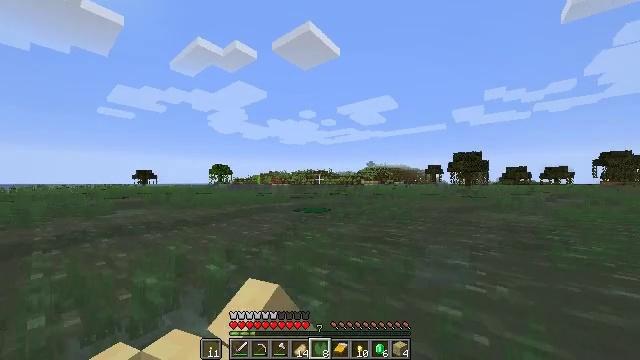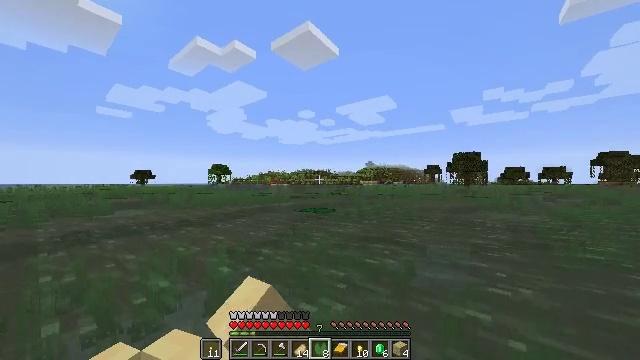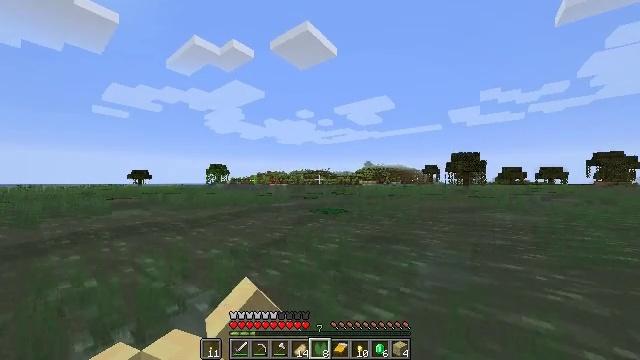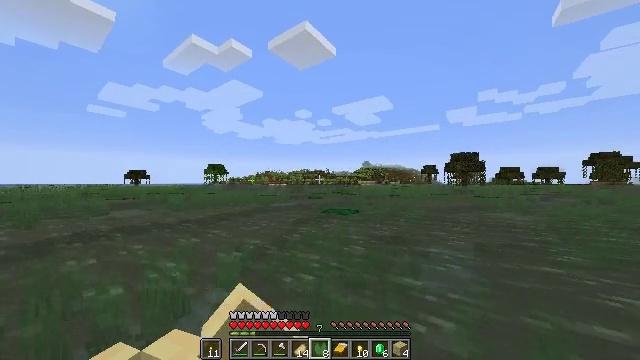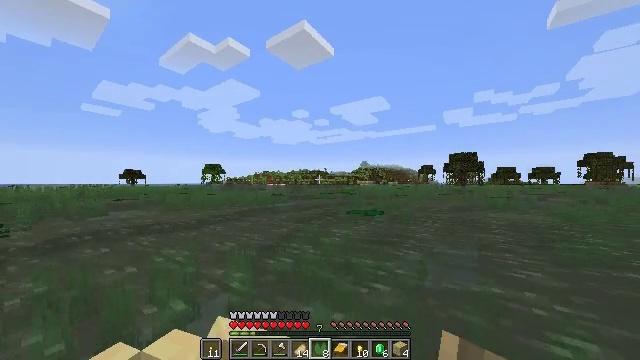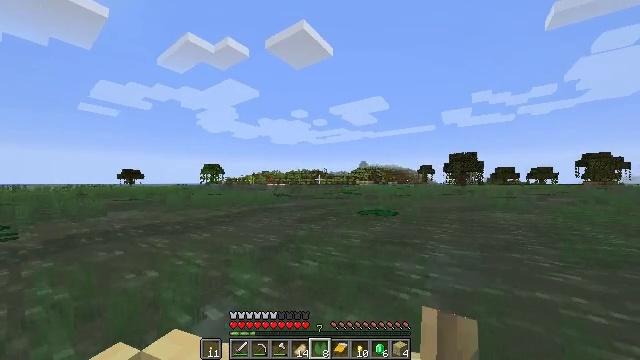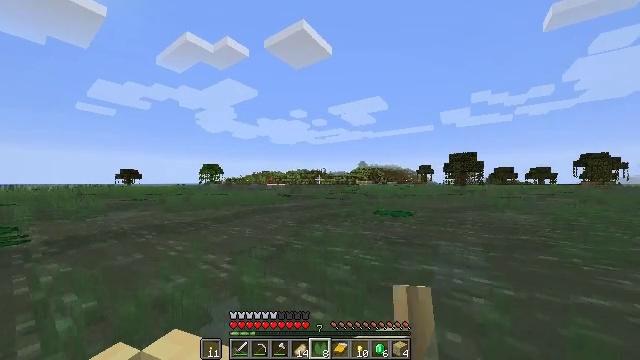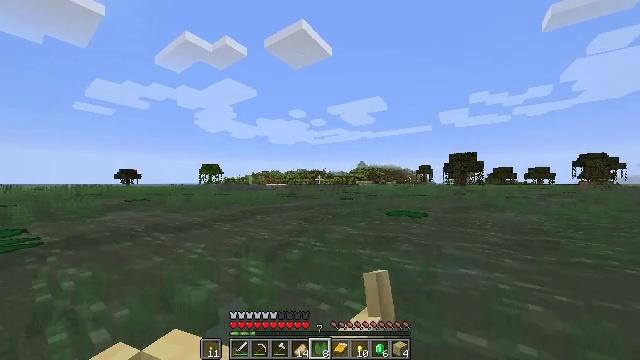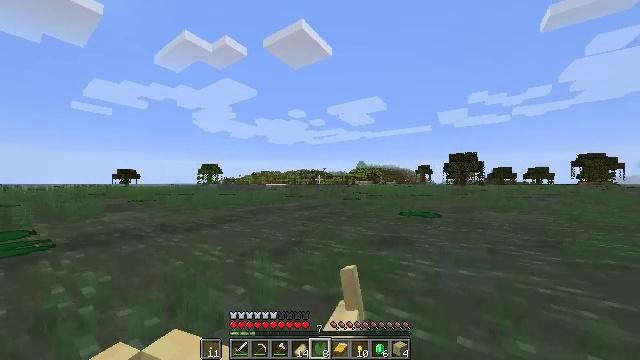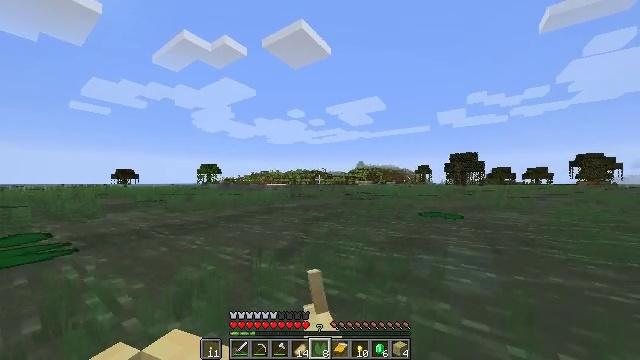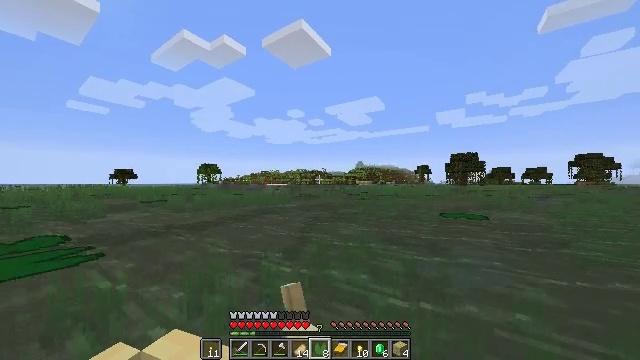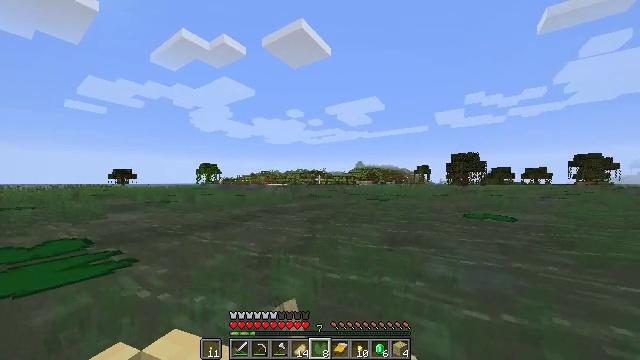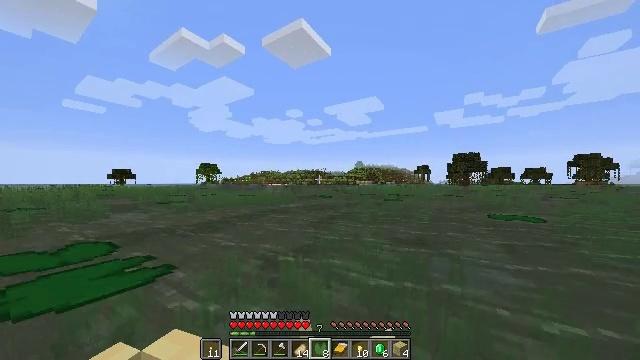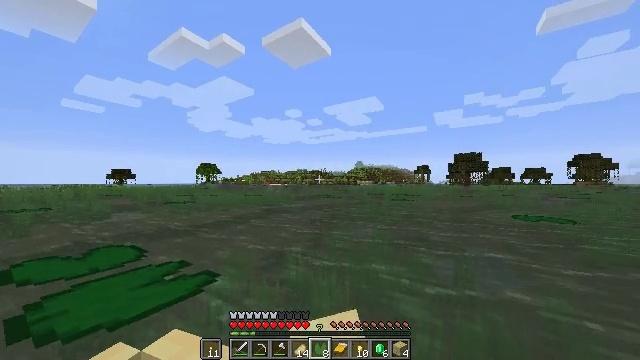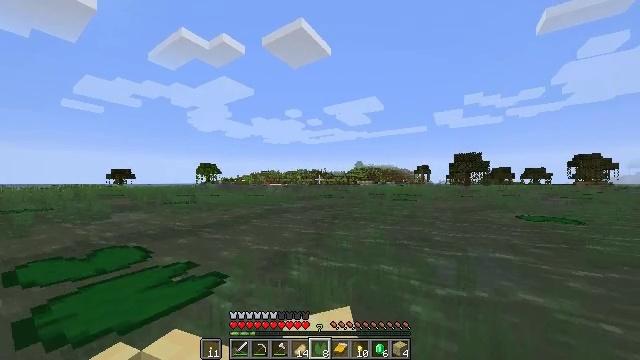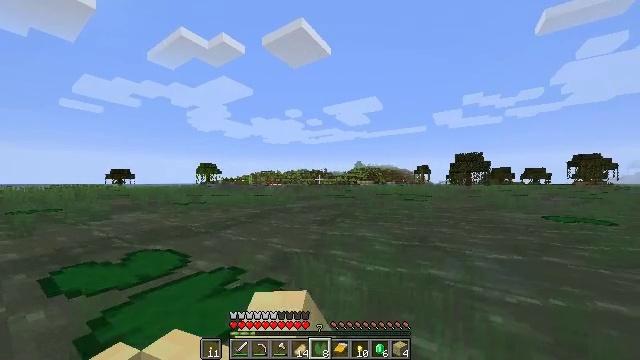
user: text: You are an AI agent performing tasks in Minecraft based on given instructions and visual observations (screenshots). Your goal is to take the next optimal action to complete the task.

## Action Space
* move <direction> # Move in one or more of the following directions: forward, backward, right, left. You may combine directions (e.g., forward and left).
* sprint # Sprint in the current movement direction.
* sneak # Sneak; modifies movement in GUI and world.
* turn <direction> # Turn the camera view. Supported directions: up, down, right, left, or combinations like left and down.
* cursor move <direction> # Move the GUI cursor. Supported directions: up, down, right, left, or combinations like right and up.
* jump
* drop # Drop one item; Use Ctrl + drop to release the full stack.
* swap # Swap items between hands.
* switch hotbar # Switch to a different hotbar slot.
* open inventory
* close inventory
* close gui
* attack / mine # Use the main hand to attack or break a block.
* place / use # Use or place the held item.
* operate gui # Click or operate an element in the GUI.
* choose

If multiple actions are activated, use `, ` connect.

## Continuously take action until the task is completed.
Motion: motion action
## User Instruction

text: Drop a lily pad.
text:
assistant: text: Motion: move forward, sprint
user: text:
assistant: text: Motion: move forward, sprint
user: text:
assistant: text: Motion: move forward, sprint
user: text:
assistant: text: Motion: move forward, sprint
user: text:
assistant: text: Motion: move forward, sprint
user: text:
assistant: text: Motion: move forward, sprint
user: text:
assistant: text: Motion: move forward, sprint
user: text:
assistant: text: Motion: move forward, sprint
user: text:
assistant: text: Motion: move forward, sprint
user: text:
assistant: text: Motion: move forward, sprint
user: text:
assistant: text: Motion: move forward, sprint
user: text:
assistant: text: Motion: move forward, sprint
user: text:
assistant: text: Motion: move forward, sprint
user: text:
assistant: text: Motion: move forward, sprint
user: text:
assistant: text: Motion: move forward, sprint
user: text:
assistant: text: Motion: move forward, sprint
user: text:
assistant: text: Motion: move forward, sprint
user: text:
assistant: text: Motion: move forward, sprint
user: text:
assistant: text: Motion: move forward, sprint
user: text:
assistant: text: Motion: move forward, sprint
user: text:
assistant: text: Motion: move forward, sprint
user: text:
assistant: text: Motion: move forward, sprint
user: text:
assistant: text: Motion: move forward, sprint
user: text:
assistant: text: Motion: move forward and move left, sprint
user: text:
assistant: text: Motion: move forward and move left, sprint
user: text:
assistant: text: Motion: move forward and move left, sprint
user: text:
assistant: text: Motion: move forward and move left, sprint
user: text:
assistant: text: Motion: move forward, sprint
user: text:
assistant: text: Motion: move forward, sprint
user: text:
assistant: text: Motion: move forward, sprint